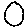
Label: moon